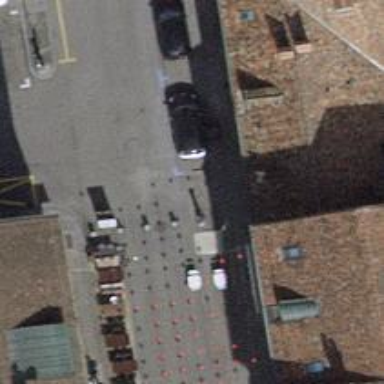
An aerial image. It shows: Rising bollard serving as barrier.